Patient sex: M
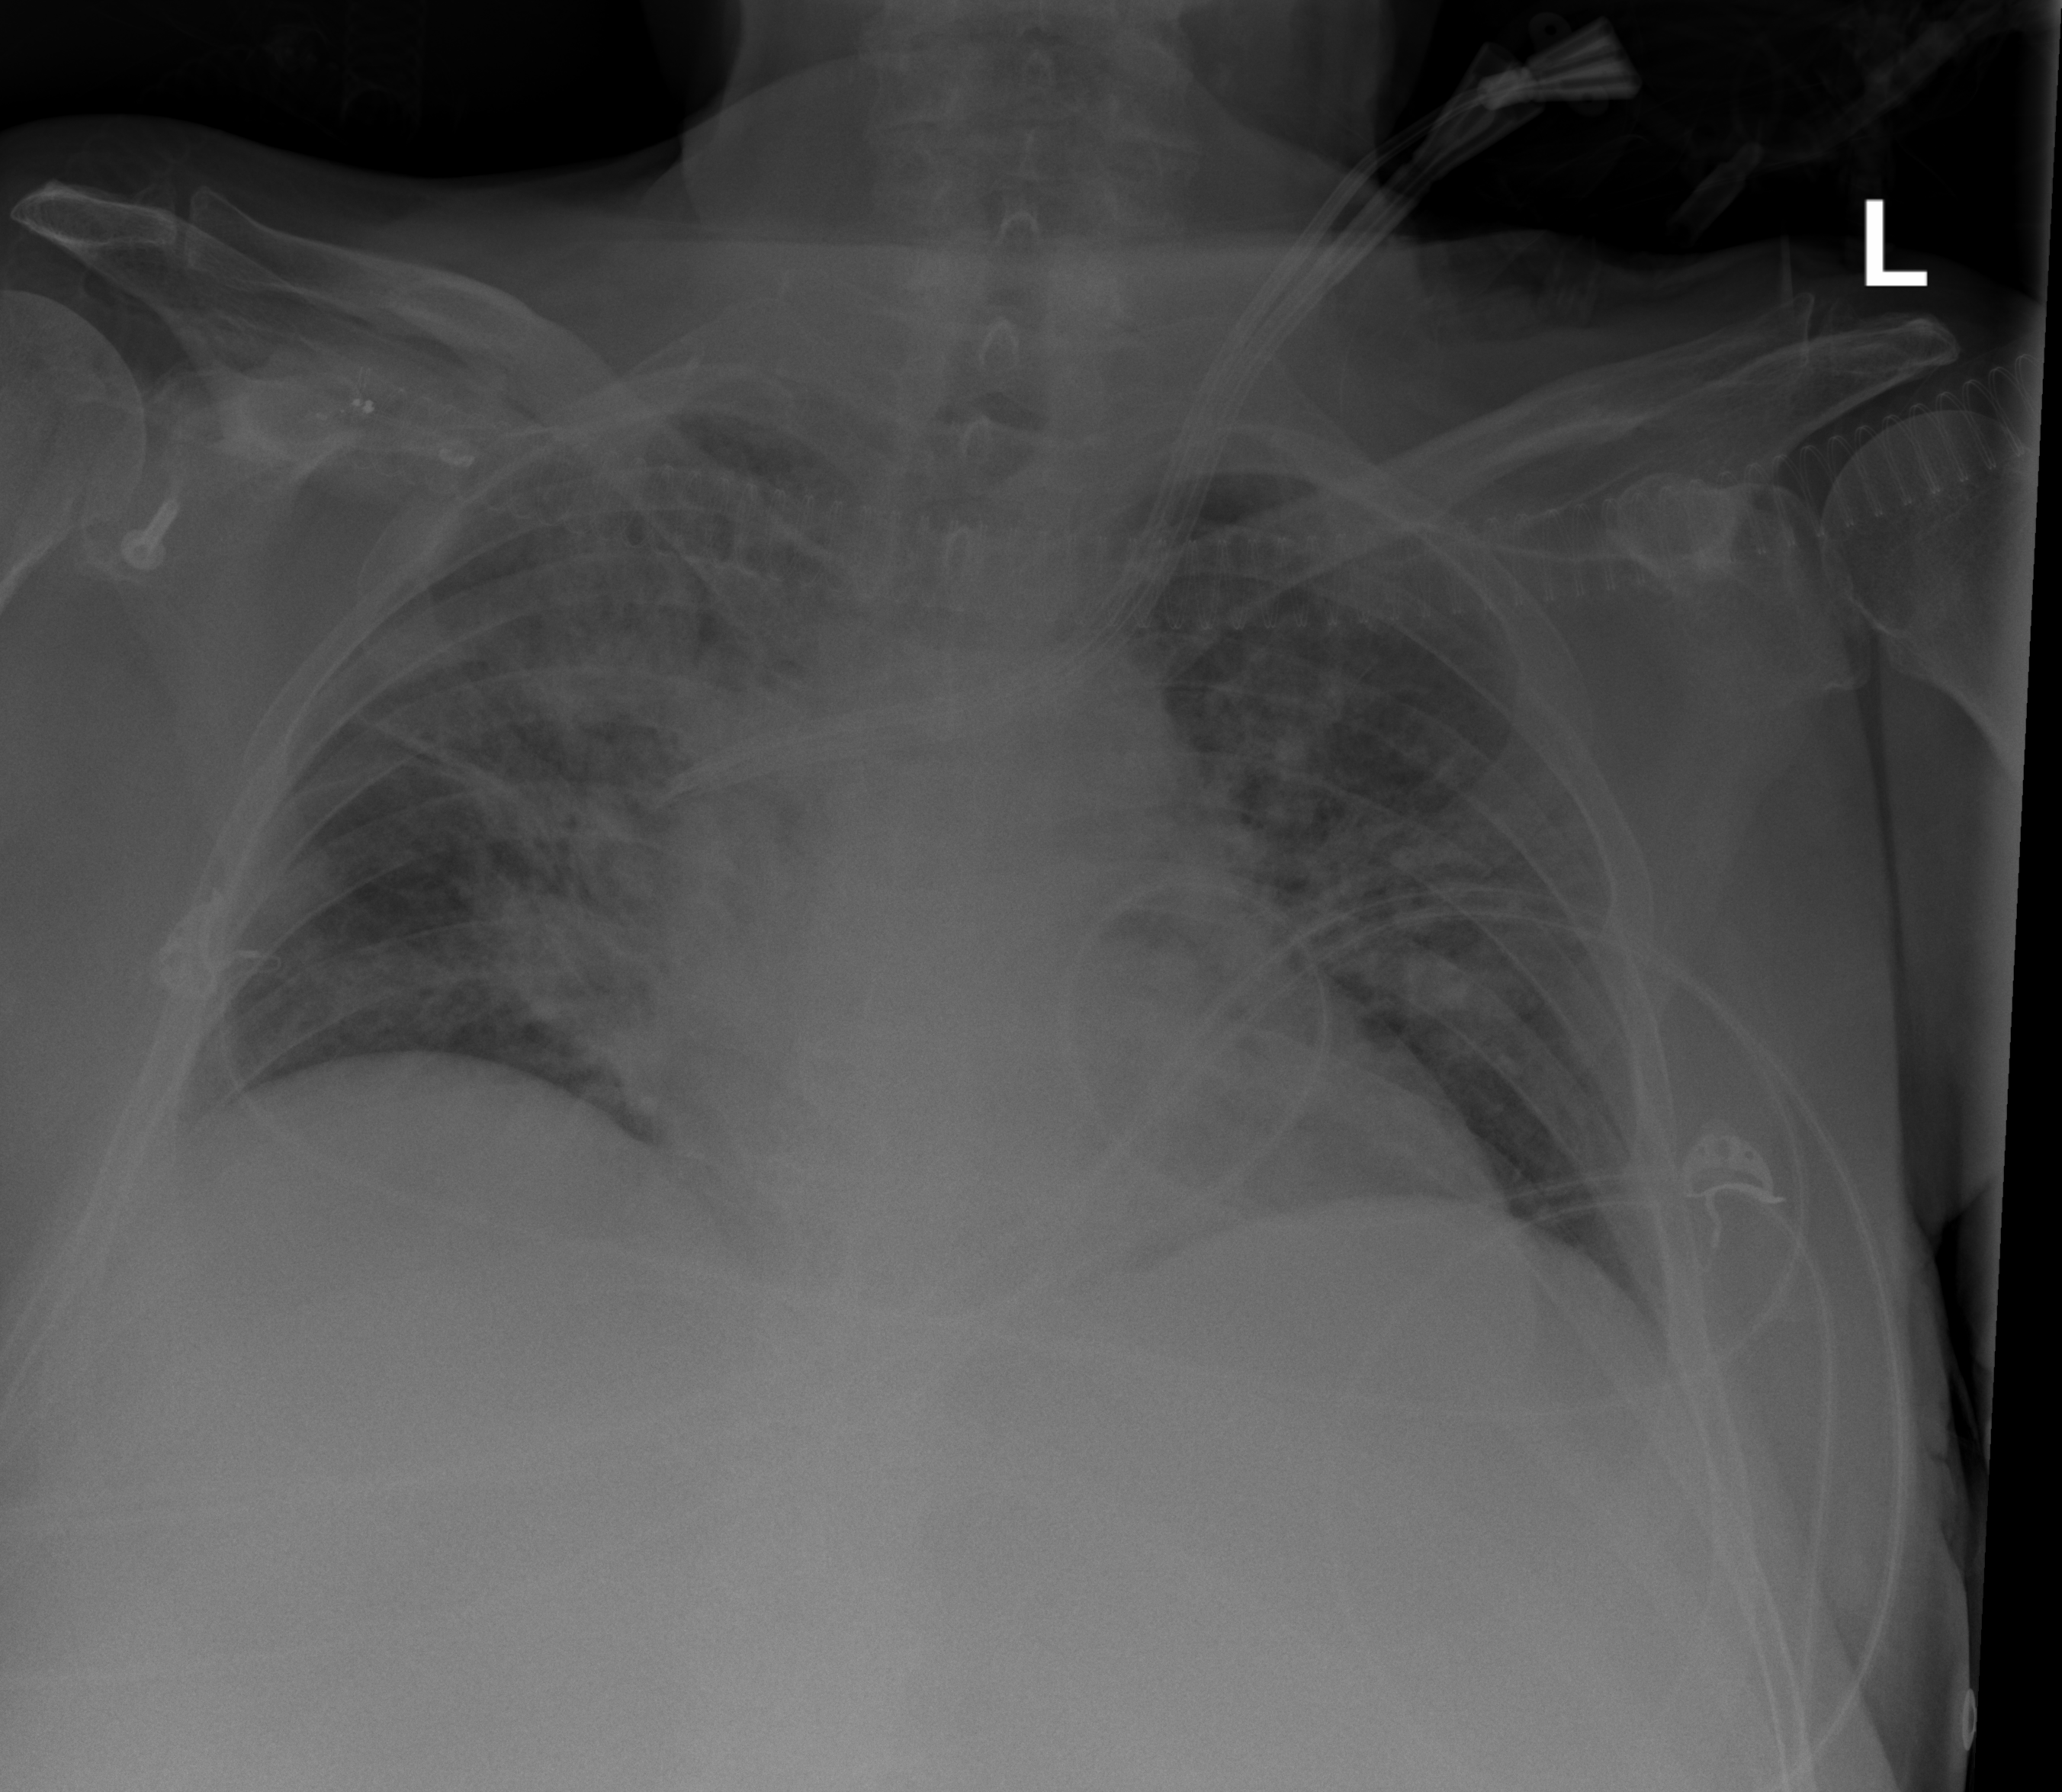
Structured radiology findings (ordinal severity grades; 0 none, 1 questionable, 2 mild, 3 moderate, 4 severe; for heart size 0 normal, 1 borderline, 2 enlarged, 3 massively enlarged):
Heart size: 1
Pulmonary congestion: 3
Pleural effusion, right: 2
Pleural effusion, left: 0
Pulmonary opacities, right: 4
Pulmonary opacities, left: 2
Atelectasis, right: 2
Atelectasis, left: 2